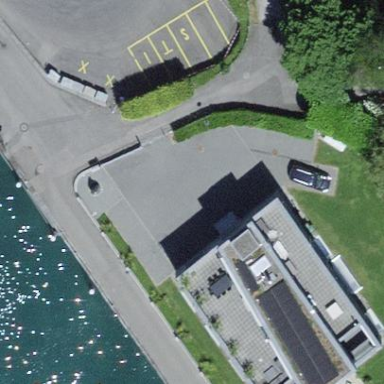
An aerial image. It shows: Building with flat roof.